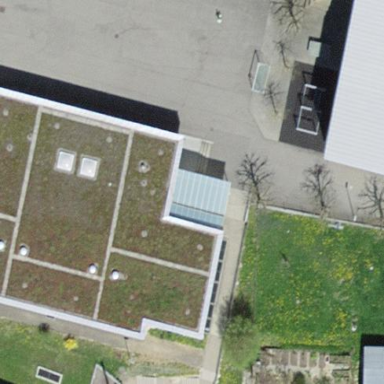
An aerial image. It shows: Public building.